Question: We have some legacy HTML content which we must render in compatibility mode. The requirement comes from our customers who want their HTML-based reports (some of which were created back in IE6 days) to look and print exactly the same, regardless of the browser version or underlying technologies. At the same time, we want to use Standard Mode and HTML5 for the rest of our web app.
An obvious solution is to host the legacy content in an '<iframe>' in compatibility mode. The following appears to work cross-browser:
(in standard mode):
'''
<!DOCTYPE html>
<html>
<head>
<meta http-equiv="X-UA-Compatible" content="IE=edge" />
<title></title>
<style type="text/css">
body {
font-family: Arial;
font-size: 9pt;
font-style: italic;
font-weight: bold;
}
</style>
<script type="text/javascript">
window.onload = function () {
info.firstChild.data = "document.compatMode: " + document.compatMode;
// test frame's HTML5 API: document.getSelection()
setInterval(function () {
var selection = document.getElementById("contentFrame").contentDocument.getSelection();
var selectedNode = selection.focusNode;
if (selectedNode)
info2.firstChild.data = "Selected node: " + selectedNode.nodeName + ", offset: " + selection.focusOffset;
else
info2.firstChild.data = "";
}, 500);
}
</script>
</head>
<body>
<h1>Standard Mode Page</h1>
<span>body font</span>
<table border="1">
<tr>
<td>Table font</td>
</tr>
</table>
<span>body font</span>
<pre id="info">&nbsp;</pre>
<pre id="info2">&nbsp;</pre>
<iframe id="contentFrame" style="width: 500px; height: 300px;" src="frame.html"></iframe>
</body>
</html>
'''
(in compatibility mode):
'''
<!DOCTYPE html PUBLIC "-//W3C//DTD HTML 4.0 Transitional//EN" "">
<html>
<head>
<title></title>
<style type="text/css">
body {
font-family: Arial;
font-size: 9pt;
font-style: italic;
font-weight: bold;
}
</style>
<script type="text/javascript">
window.onload = function () {
info.firstChild.data = "document.compatMode: " + document.compatMode;
editable.focus();
}
</script>
</head>
<body>
<h1>Compatibility Mode Frame</h1>
<span>body font</span>
<table border="1">
<tr>
<td>Table font</td>
</tr>
</table>
<span>body font</span>
<pre id="info">&nbsp;</pre>
<div id="editable" contentEditable="true" style="border: 1px dotted red">
Editable
</div>
</body>
</html>
'''
'table', using the same CSS:
---

My question to experienced web developers: which can be used in production environment (IE8+ mostly, but occasionally Safari/Chrome/Firefox)?
I've stumbled upon a related, albeit opposite <URL>, which left me with mixed feelings.
(based on the comments):
All JavaScript resides inside the main page and appears to work just fine. What's interesting (and great!), the inner frame's view is rendered in compatibility mode, (at least, when accessed from the main page). E.g. <URL>.
By I mean any endorsement by W3C HTML and DOM standards. So far I haven't found a definitive answer to this. This behavior may as well be just a nice side effect, although the fact it works cross-browsers is promising.
<URL>.
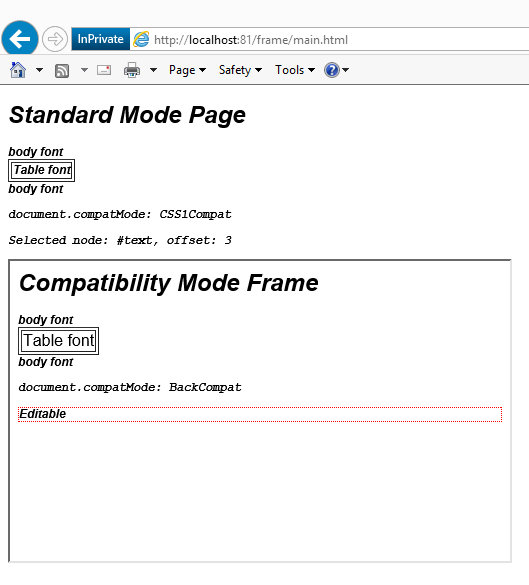
Answer: > According to my tests, ; my sample
works as desired in IE9: the main page is in standard mode, the frame
page is in quirk mode.
Not quite; when your sample works as desired it's actually displayed in a single display mode, <URL>.
I'd be a bit more concerned about <URL>:
> Starting with IE11 Preview, document modes are deprecated and should
no longer be used, except on a temporary basis. Make sure to update
sites that rely on legacy features and document modes to reflect
modern standards.
looks like <URL>